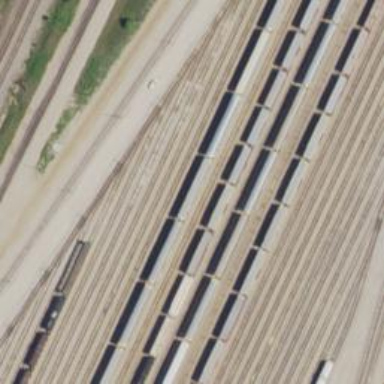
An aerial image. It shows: Railway siding with rails.